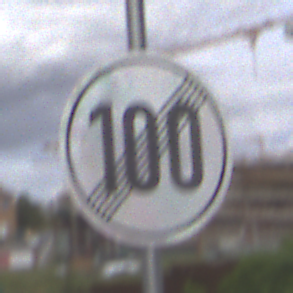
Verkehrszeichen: EndeGeschwindigkeit100
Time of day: MorningAfternoon
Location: Outdoor (Suburban)
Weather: PartlyCloudy
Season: NotSpecified
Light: Natural